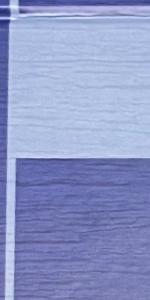
Label: Empty